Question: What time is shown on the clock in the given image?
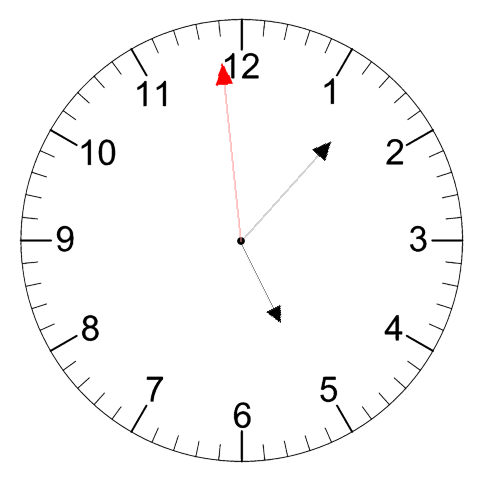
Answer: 05:06:59